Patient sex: F
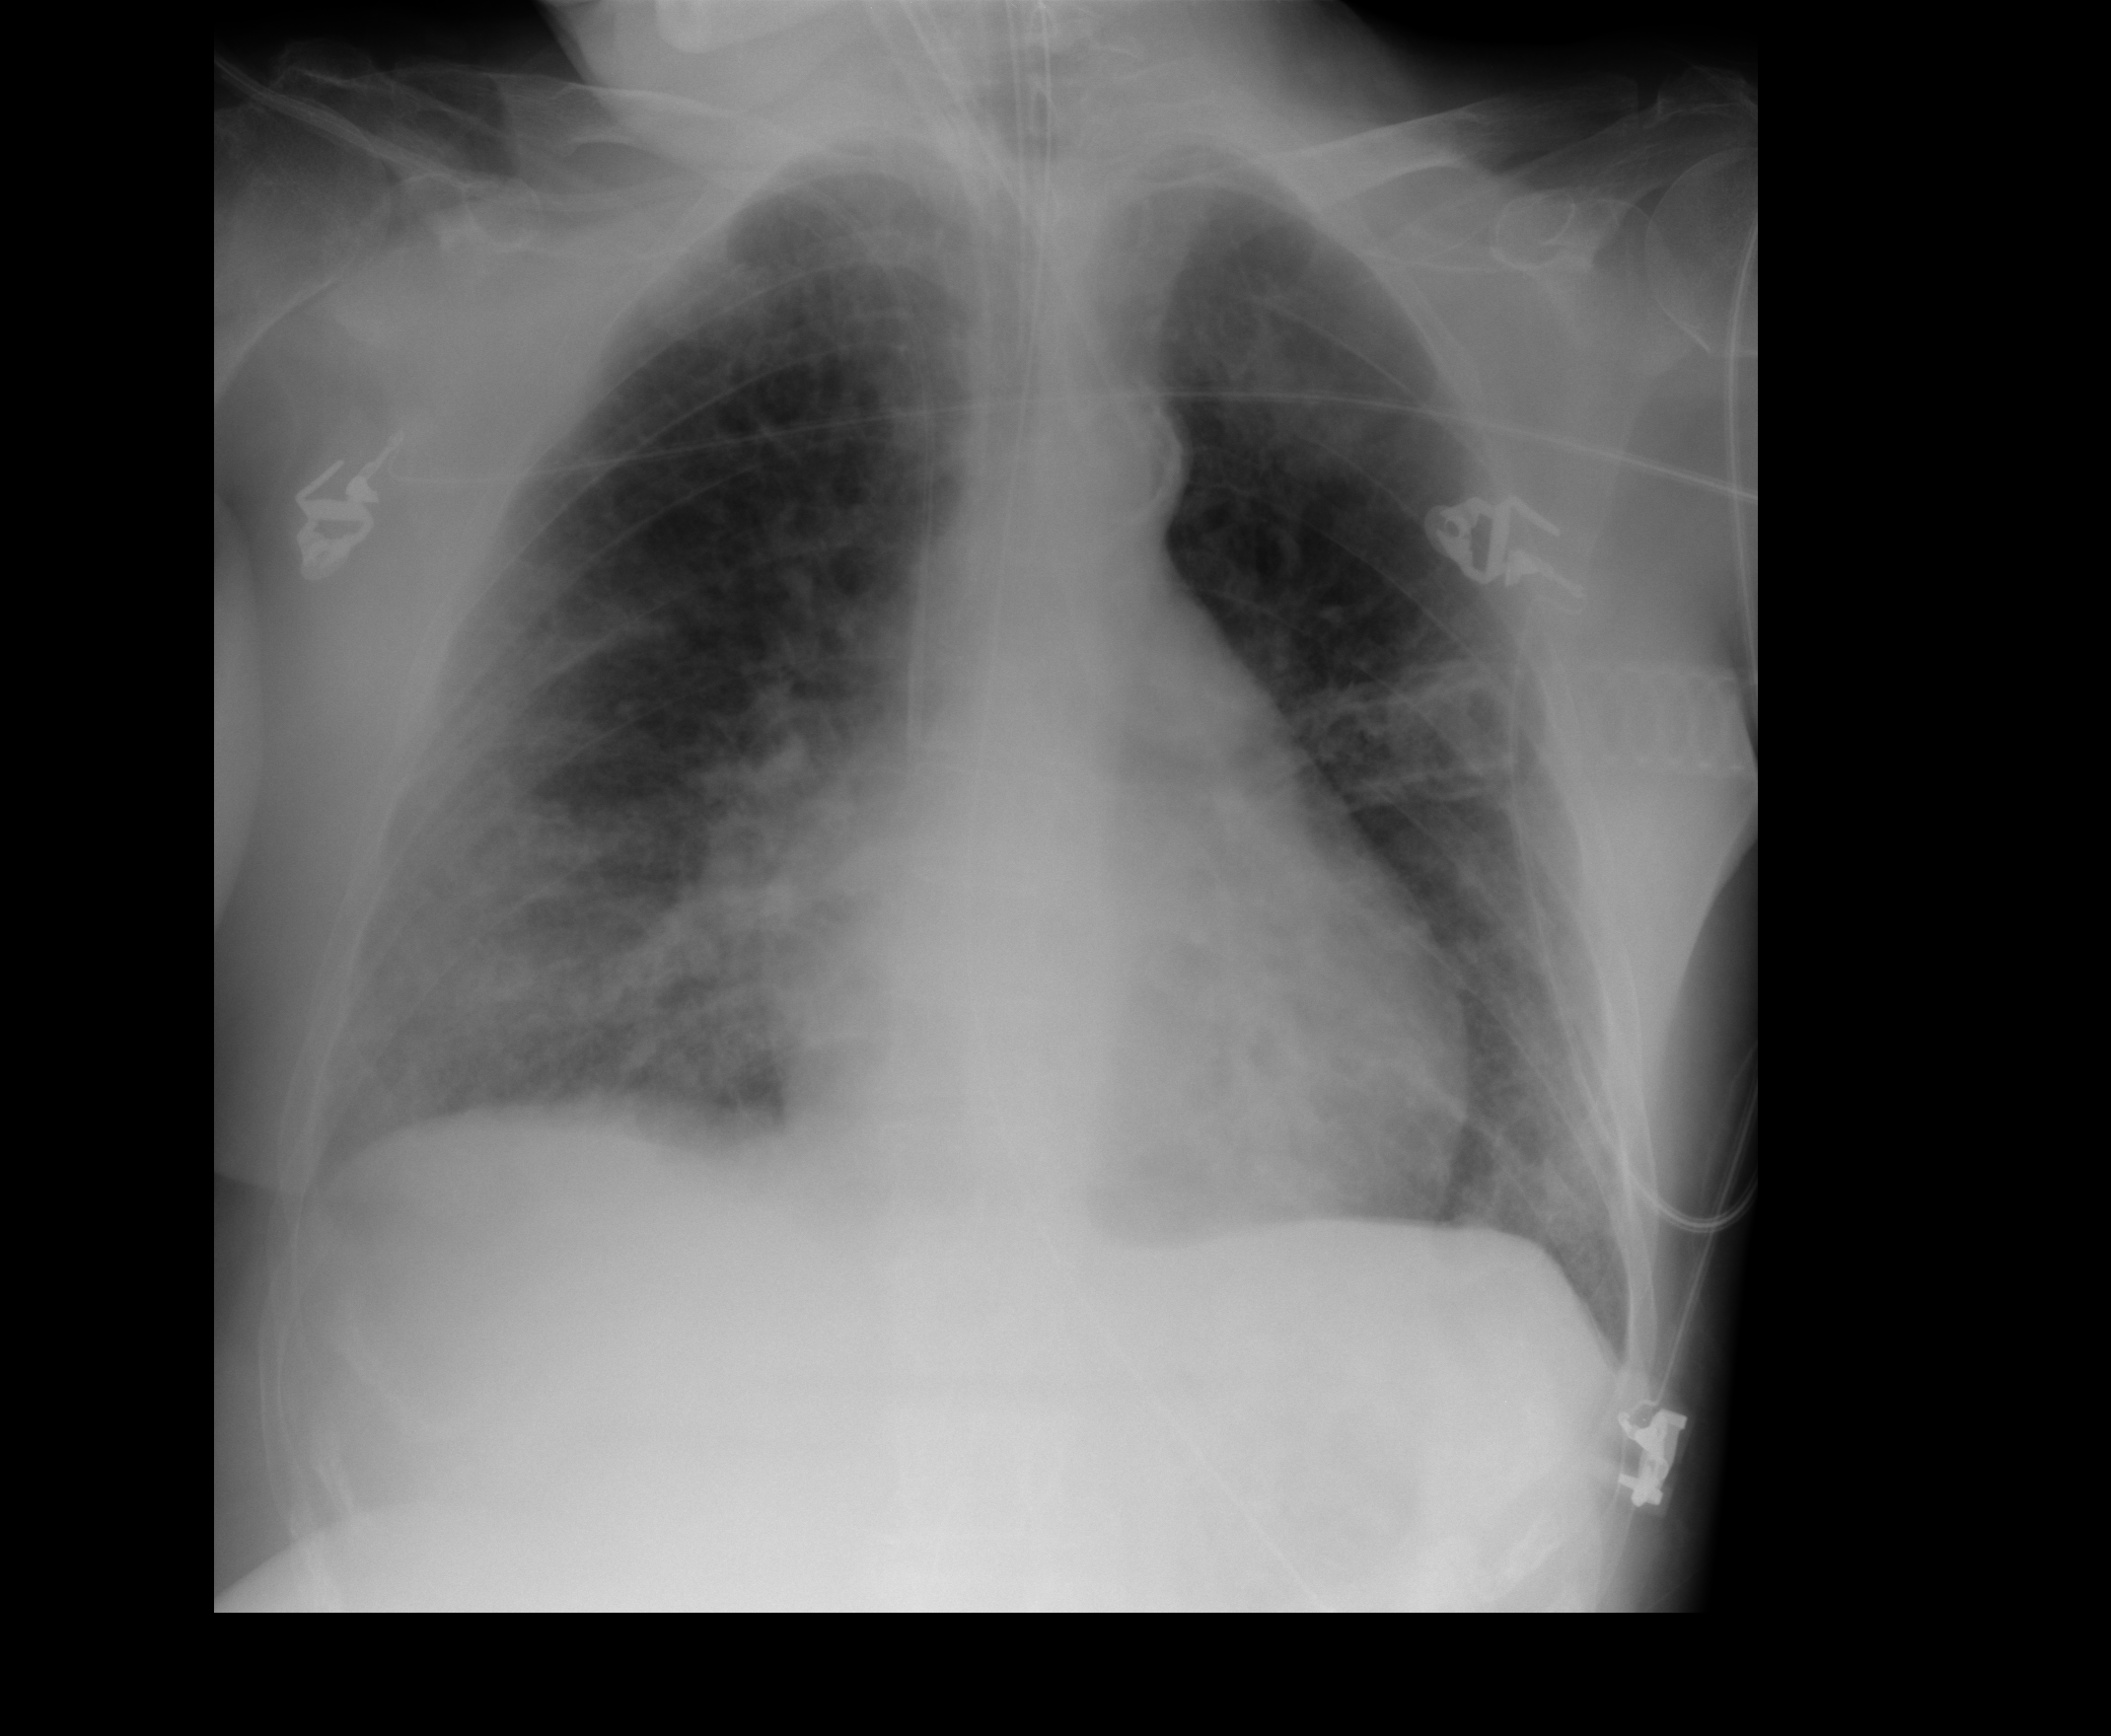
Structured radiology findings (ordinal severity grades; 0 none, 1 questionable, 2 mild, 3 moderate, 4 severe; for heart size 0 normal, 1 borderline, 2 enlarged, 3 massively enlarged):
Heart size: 2
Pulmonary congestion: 2
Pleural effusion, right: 0
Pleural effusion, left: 1
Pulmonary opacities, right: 3
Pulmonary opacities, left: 2
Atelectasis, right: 2
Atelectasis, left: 2